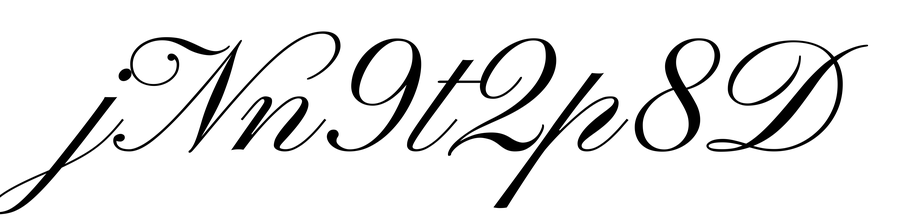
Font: PinyonScript-Regular